Question: I have update Google AdMob in my project from 6.2.1 to 6.4.1 but somehow eclipse fails. You can see it here:

Here is the error messag
Can you help with that?
BR
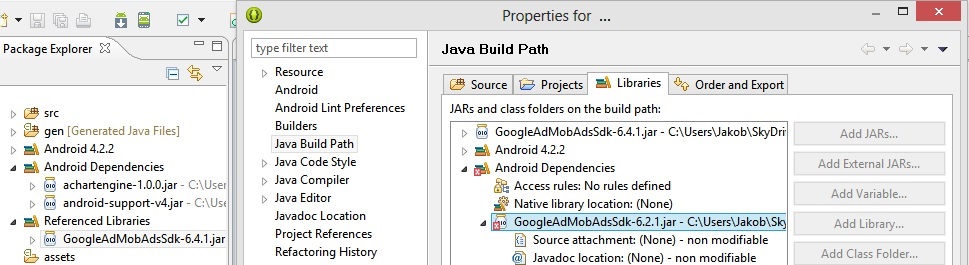
Answer: Go To
'''
Project-->BuildPath-->in library tab-->click Add external jars-->
Move to YourSdk_directory\extras\googledmob_ads_sdk
'''